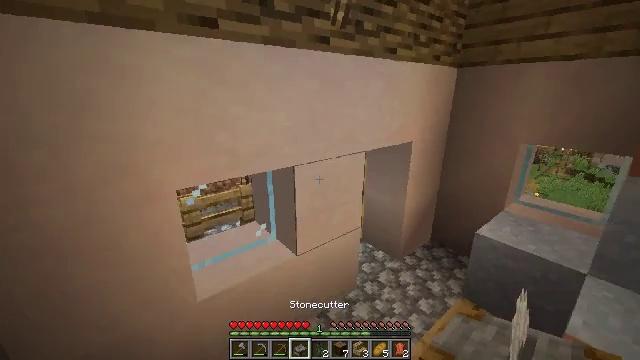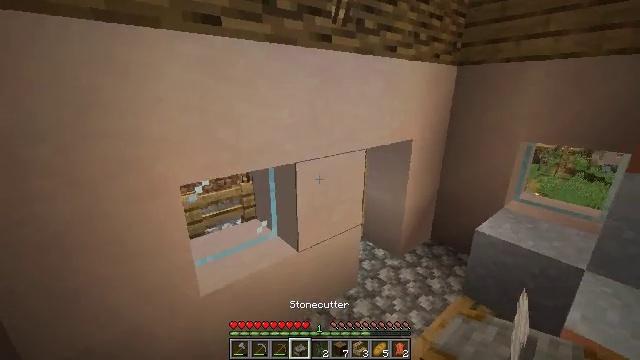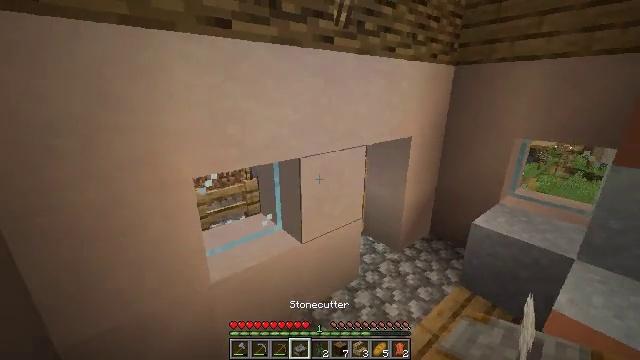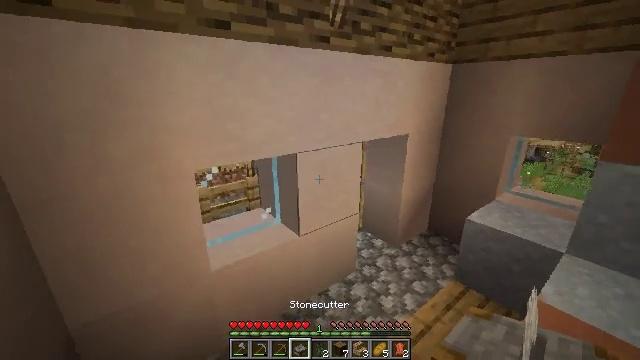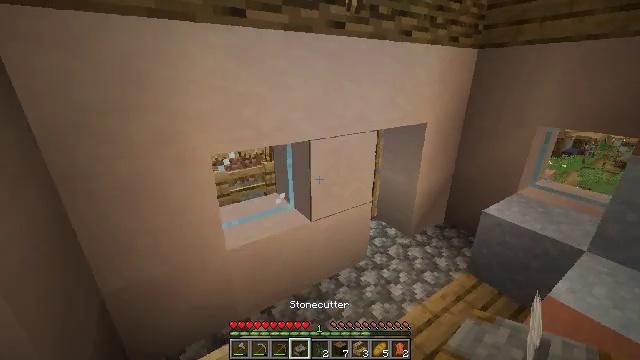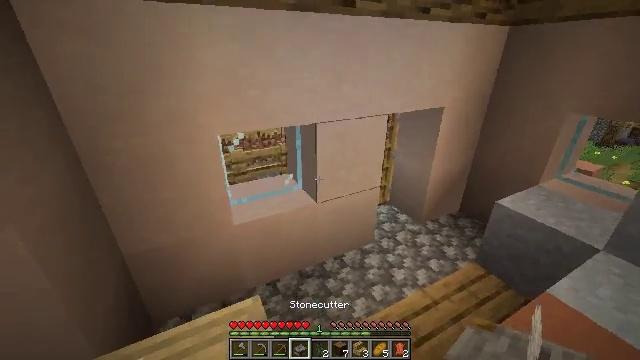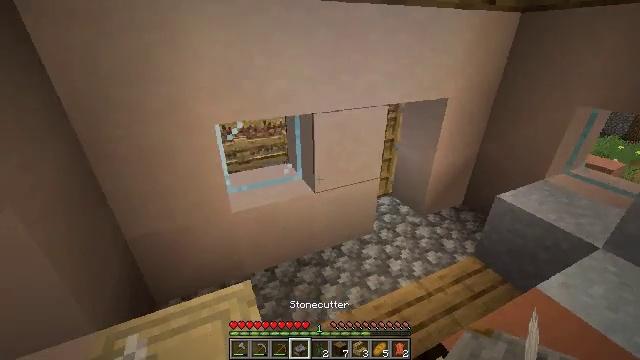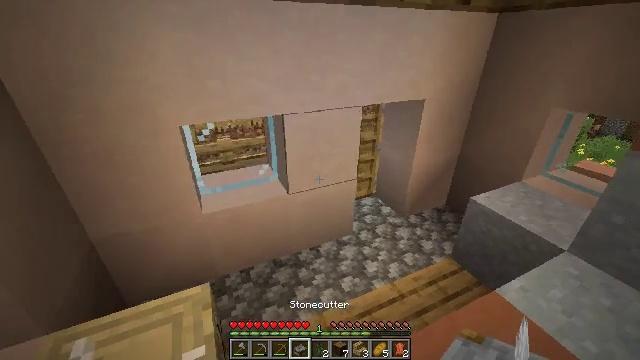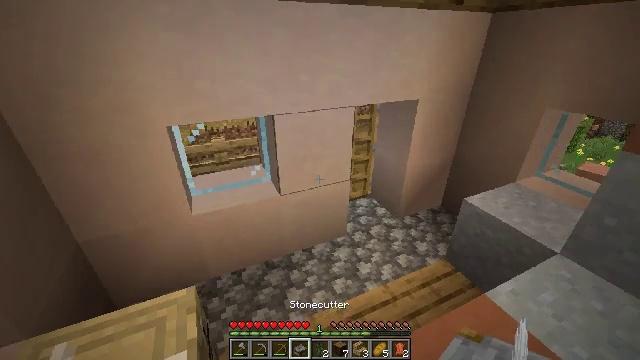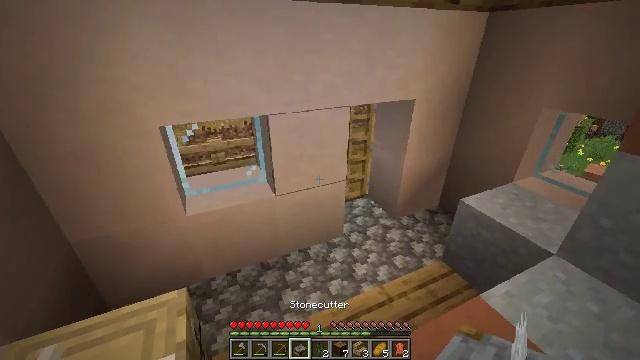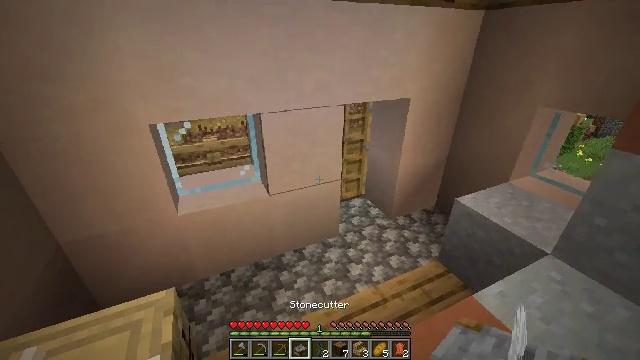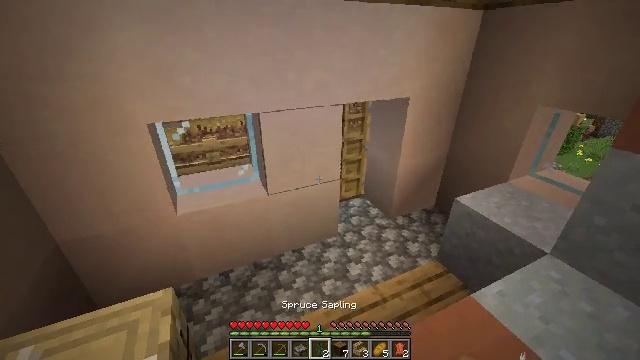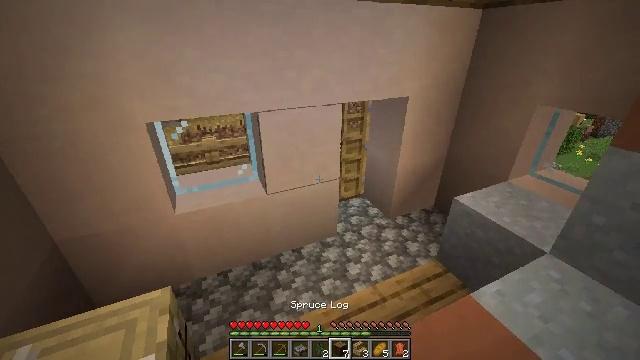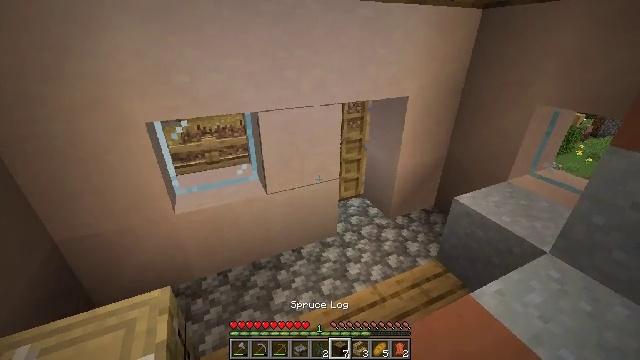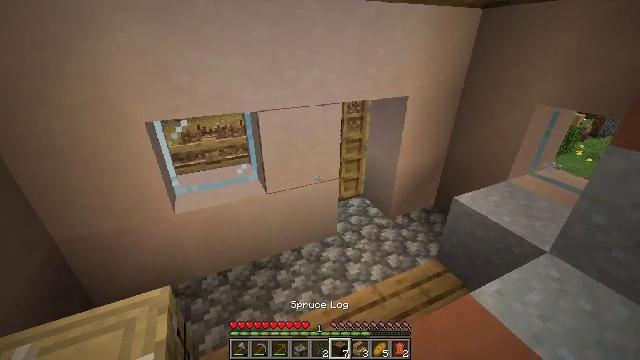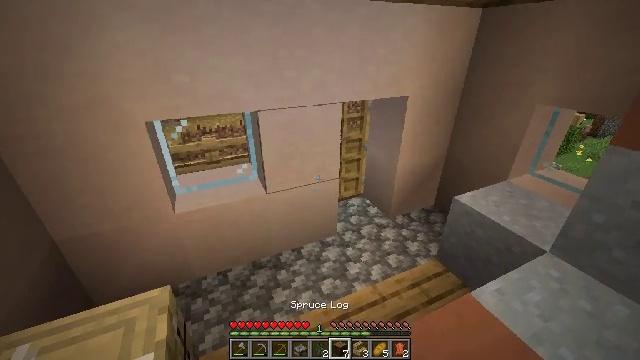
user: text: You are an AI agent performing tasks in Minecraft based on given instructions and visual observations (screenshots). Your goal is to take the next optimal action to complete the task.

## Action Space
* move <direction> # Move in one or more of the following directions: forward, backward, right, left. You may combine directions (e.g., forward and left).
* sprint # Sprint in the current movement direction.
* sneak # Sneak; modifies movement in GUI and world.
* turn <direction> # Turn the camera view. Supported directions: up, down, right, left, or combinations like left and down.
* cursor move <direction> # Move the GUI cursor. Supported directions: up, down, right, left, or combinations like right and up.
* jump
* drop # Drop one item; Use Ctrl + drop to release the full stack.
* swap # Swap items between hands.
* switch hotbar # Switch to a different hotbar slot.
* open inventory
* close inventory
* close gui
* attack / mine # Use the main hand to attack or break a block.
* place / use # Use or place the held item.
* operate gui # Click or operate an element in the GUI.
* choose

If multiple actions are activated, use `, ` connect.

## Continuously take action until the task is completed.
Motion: motion action
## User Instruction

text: Attack the fletching table to break it.
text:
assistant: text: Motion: move back
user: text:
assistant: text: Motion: move right
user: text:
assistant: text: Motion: move right, turn left
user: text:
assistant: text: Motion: move right, turn left and down
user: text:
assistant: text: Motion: move right, turn left and down
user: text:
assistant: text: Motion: move right, turn left and down
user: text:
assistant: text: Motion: move right
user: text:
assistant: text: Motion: no_op
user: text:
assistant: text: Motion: no_op
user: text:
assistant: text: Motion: no_op
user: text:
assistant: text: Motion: no_op
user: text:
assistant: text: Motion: no_op
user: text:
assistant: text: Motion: no_op
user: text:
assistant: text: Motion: no_op
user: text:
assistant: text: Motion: no_op
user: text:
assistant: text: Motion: no_op
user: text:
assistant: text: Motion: no_op
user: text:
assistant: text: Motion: no_op
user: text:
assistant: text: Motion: no_op
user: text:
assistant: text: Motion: switch to hotbar 1
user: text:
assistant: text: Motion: switch to hotbar 1
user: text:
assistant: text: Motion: switch to hotbar 1
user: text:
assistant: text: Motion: switch to hotbar 1
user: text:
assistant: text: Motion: no_op
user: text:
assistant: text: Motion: no_op
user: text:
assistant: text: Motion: no_op
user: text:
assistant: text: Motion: move forward, turn right
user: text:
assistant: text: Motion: move forward, turn up
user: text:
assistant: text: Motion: move forward, turn up
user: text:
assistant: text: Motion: move forward